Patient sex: M
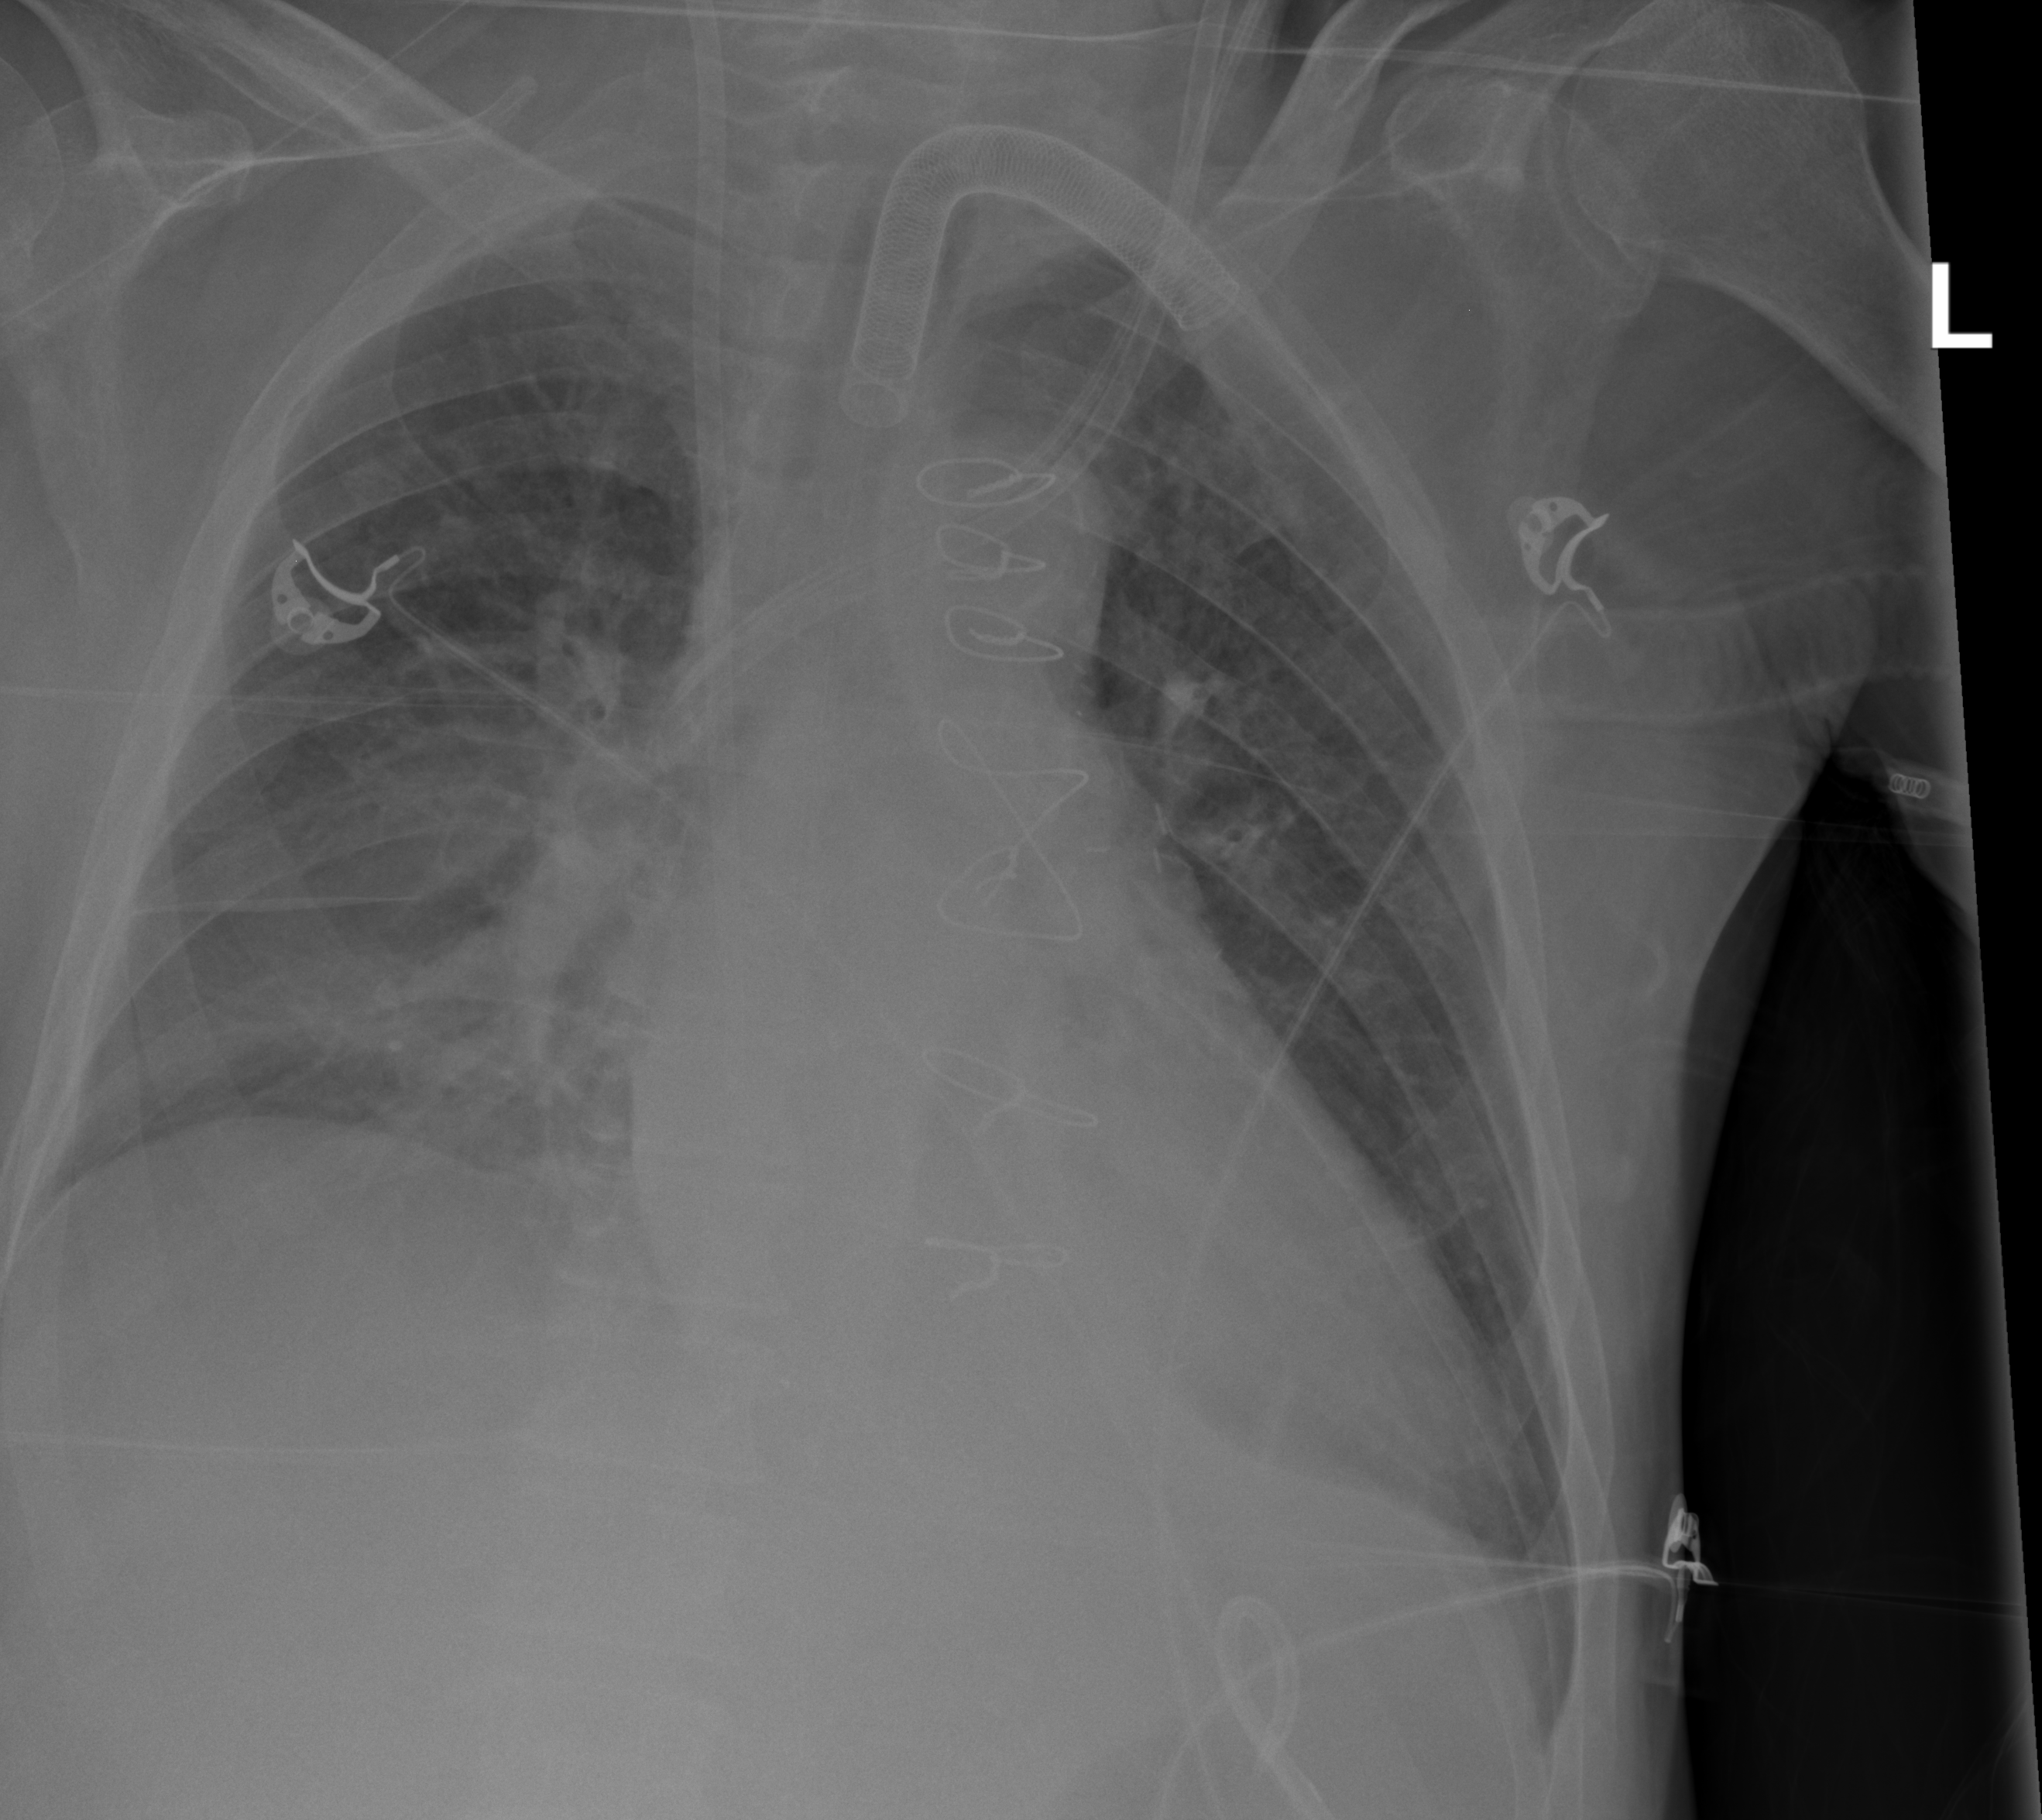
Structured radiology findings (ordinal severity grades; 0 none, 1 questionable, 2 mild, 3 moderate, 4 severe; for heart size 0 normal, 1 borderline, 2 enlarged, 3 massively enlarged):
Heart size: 1
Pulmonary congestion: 0
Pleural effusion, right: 1
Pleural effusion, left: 1
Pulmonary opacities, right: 1
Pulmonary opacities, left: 0
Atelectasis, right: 2
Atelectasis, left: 0